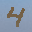
Label: 4